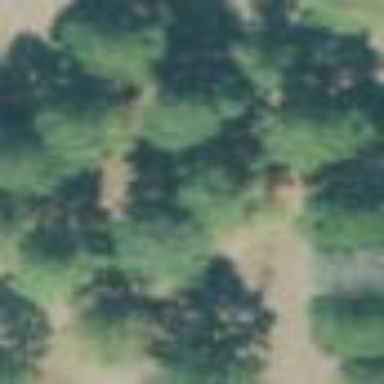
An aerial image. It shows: Mixed deciduous woodland with variety of leaf types.